Question: Is it possible to create a menu like below? (Sorry for the quality of the picture :P)

It is possible? If yes then how?
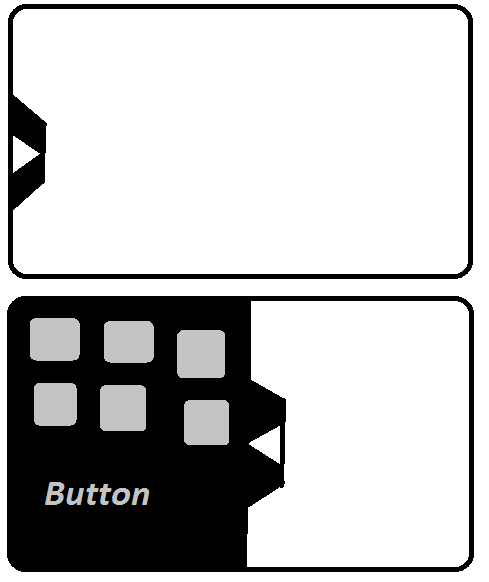
Answer: use sliding drawer just check it out :
<URL>